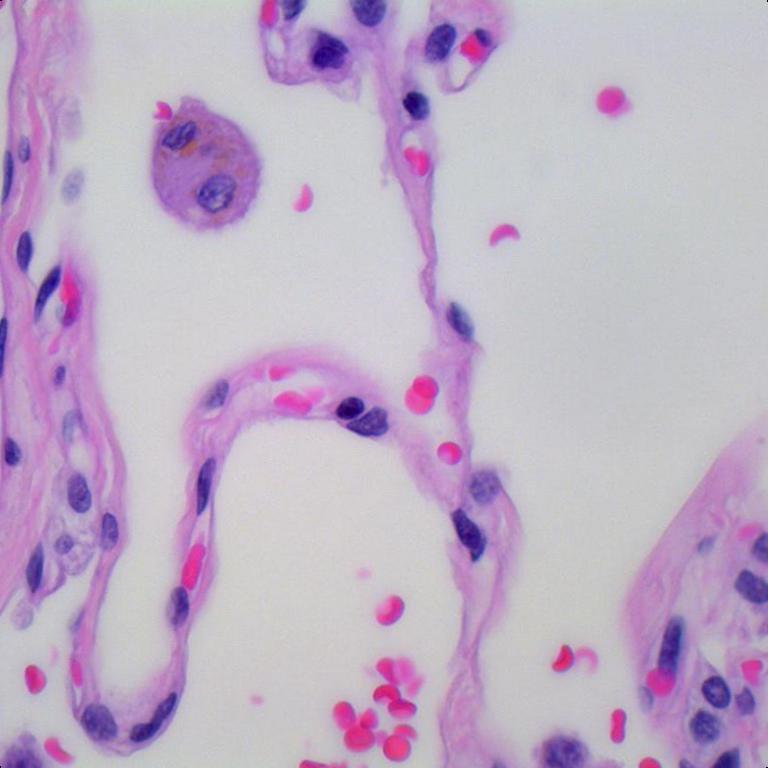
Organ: lung
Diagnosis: benign